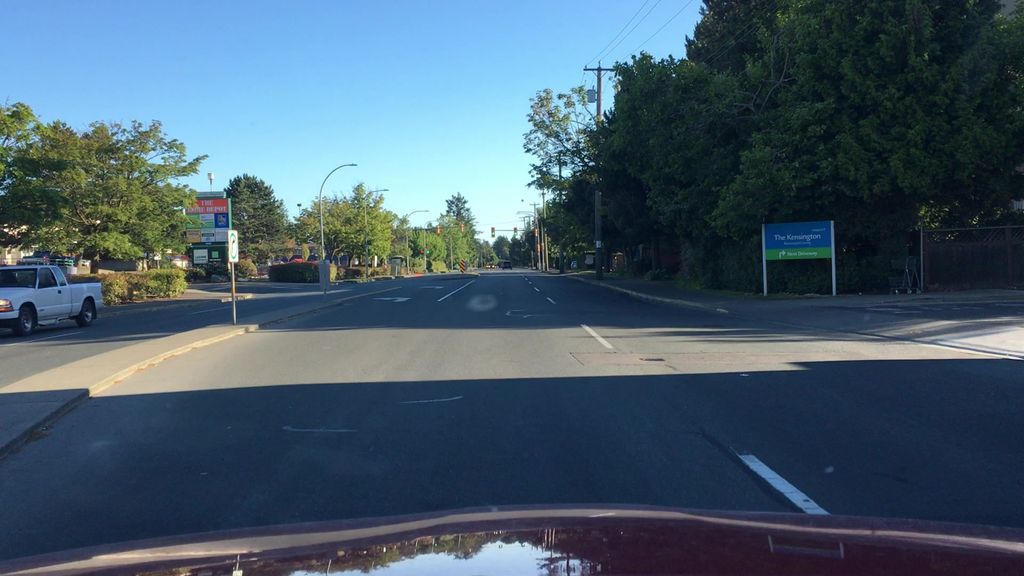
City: victoria